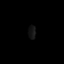
Tissue: lung
Cell type: Endothelial cells
Senescence score: 0.5876
Nuclear area (px): 93
Mean DAPI intensity: 21.054